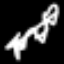
Label: squiggle